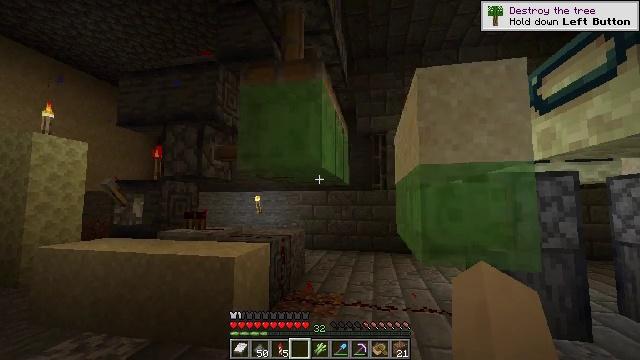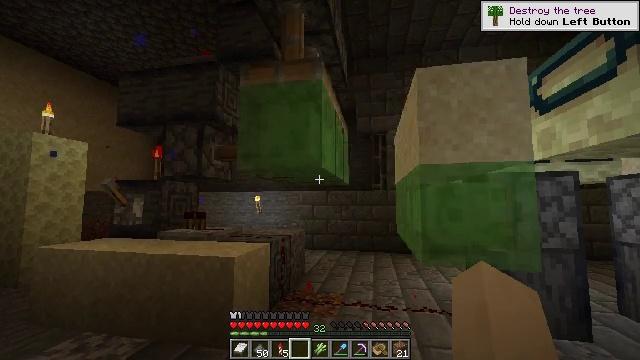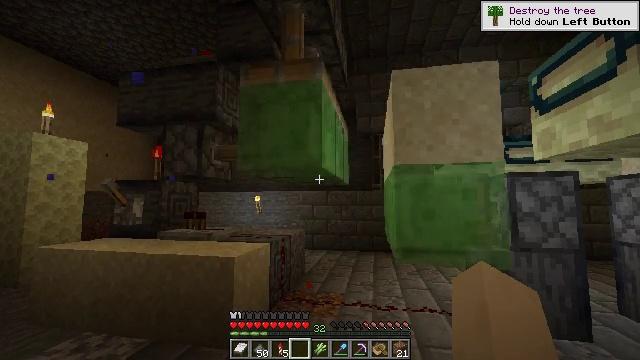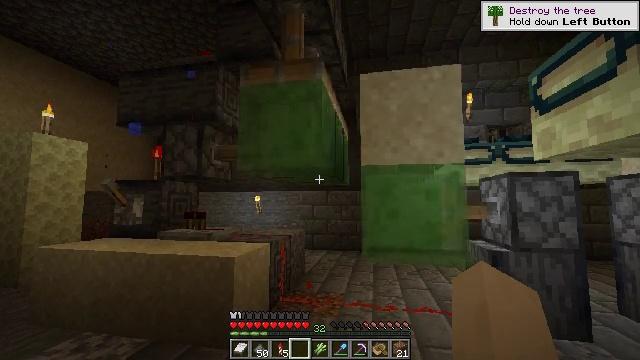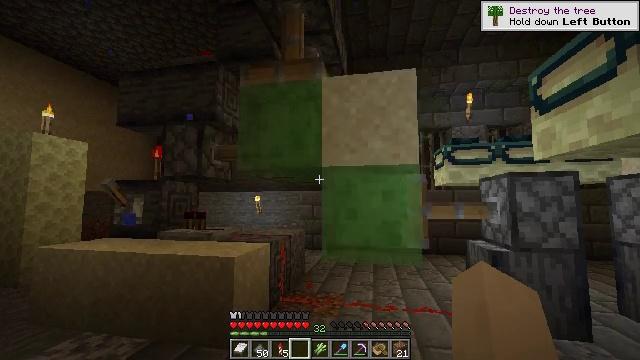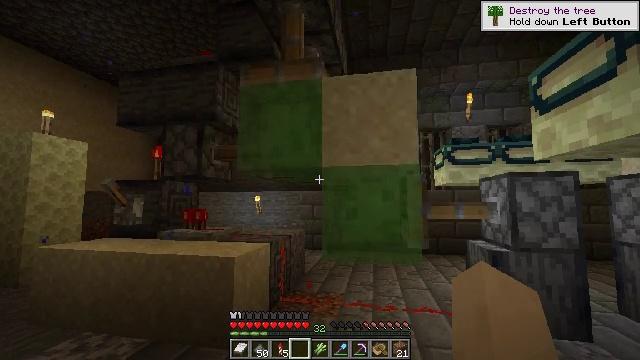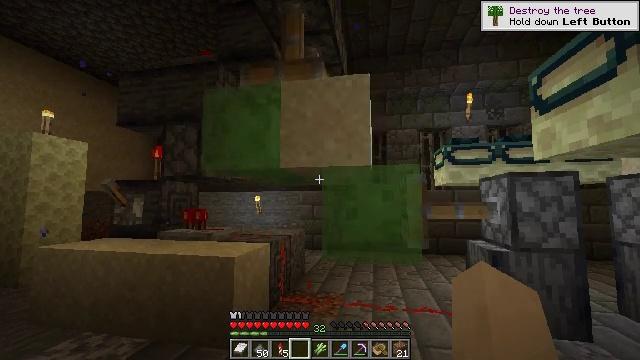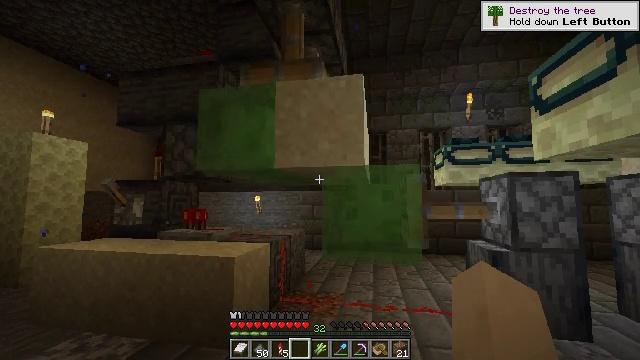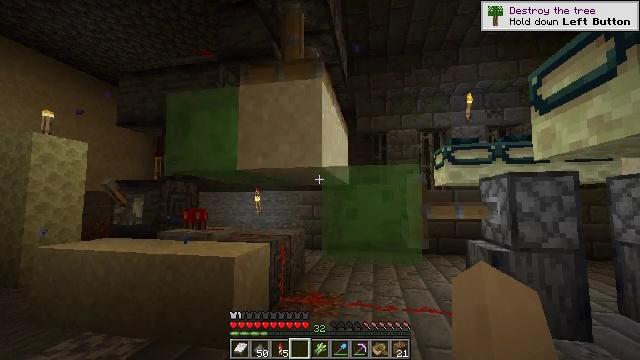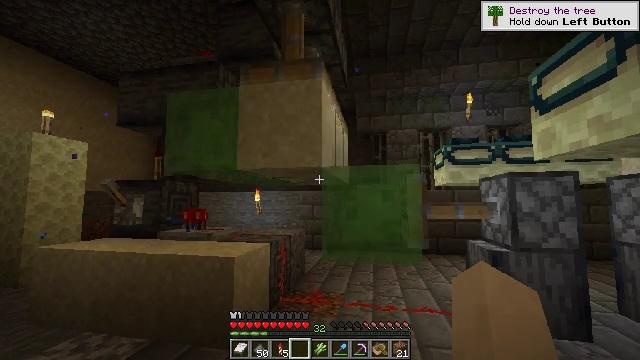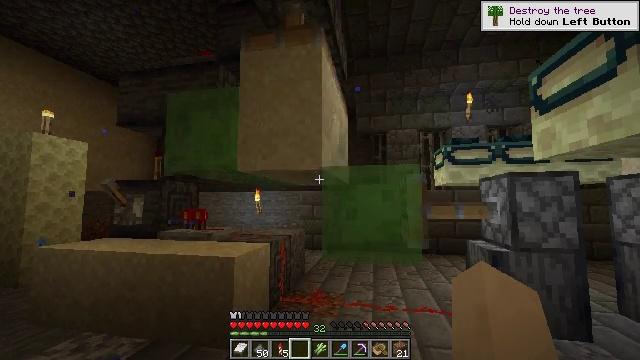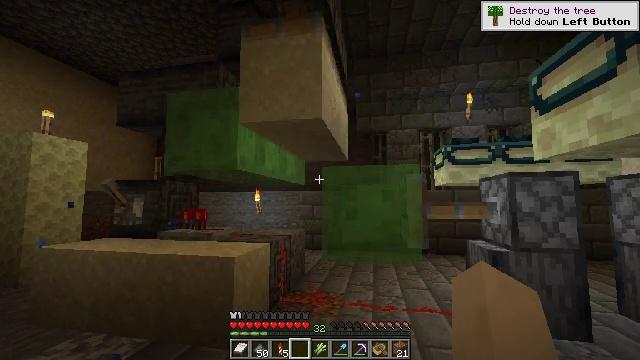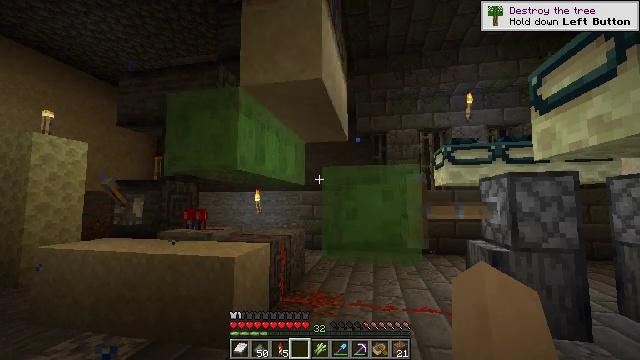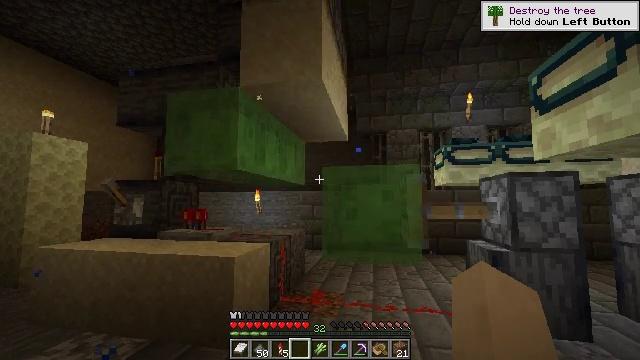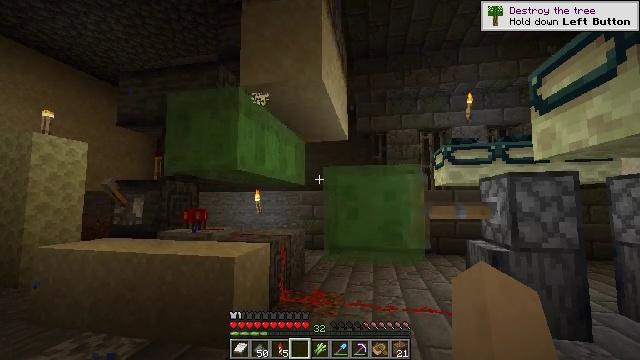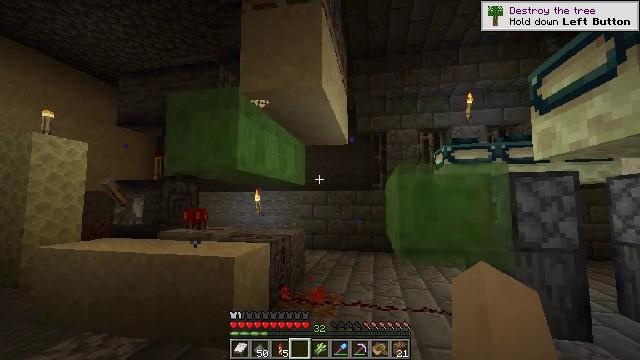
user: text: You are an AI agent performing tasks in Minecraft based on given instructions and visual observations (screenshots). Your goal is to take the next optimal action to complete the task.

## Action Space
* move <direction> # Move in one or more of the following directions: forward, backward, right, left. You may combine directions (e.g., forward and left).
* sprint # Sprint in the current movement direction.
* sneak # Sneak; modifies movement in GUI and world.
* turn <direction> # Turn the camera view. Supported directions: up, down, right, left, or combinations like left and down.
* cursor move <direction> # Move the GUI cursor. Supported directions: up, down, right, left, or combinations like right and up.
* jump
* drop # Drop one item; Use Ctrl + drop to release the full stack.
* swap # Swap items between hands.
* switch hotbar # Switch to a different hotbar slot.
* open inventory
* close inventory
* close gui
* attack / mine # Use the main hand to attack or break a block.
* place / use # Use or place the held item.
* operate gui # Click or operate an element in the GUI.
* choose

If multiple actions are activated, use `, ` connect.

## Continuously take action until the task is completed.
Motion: motion action
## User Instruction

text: Break the slime block to collect it.
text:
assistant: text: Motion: no_op
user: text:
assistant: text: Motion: no_op
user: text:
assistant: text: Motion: no_op
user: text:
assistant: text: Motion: no_op
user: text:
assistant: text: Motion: no_op
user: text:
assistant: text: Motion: no_op
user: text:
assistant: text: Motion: no_op
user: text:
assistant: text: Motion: no_op
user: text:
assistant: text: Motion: no_op
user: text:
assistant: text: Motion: no_op
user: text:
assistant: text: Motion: no_op
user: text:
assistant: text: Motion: no_op
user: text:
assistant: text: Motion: no_op
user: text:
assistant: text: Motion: no_op
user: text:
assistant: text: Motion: no_op
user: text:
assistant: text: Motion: no_op
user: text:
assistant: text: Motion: no_op
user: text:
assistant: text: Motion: no_op
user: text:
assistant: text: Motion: no_op
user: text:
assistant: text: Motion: no_op
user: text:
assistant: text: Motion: no_op
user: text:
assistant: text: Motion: no_op
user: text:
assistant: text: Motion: no_op
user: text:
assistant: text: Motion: no_op
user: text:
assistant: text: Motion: no_op
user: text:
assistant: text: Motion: no_op
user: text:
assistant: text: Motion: no_op
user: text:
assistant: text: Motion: no_op
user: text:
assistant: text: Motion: turn right
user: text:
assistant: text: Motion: turn right